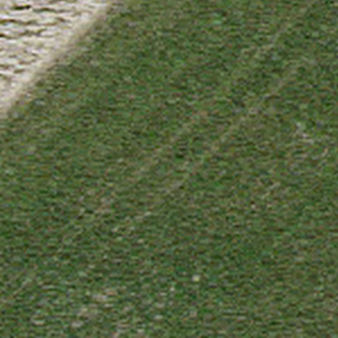
Label: other